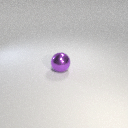
large purple metal sphere